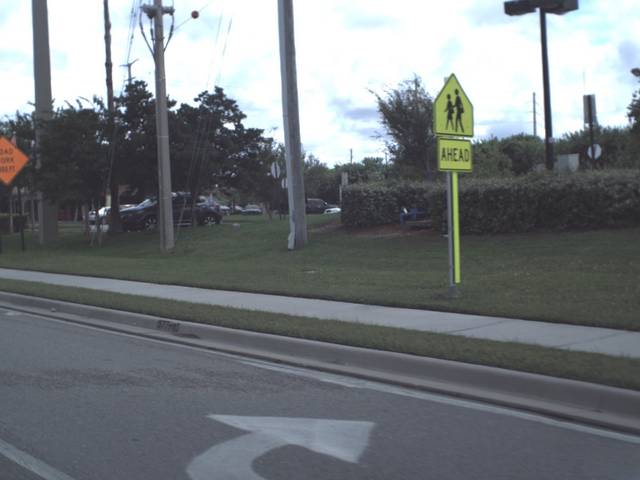
Region: United States
Coordinates: 27.894, -82.781